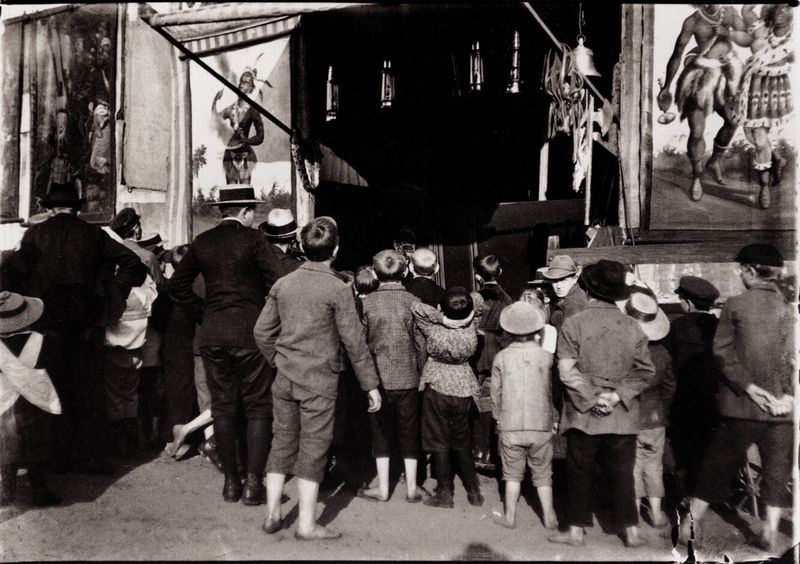
Titel: Rummel, in Erwartung des Monsters
Künstler: Heinrich Zille
Schlagwörter: weiß, menschen, grau, hut, hüte, männer, rücken, schwarz, fest, masse, alt, hose, jacke, federn, bild, schauen, vorhang, personen, bühne, theater, kinder, rückenansicht, zuschauer, jungen, afrika, vorführung, wagen, strohhut, nackte, foto, fotografie, barfuss, schwarze, schwarz-weiss, auflauf, zirkus, jahrmarkt, puppen, variete, ausstellung, glocke, sklave, schau, beil, fotographie, spektakel, show, sklaven, markise, rummel, kirmes, schausteller, volksfest, indianer, ureinwohner, vorkriegszeit, knickerbocker, attraktion, völkerschau, schaubude, freaks, 1900, frühe fotgrafie, fremde kulturen, exot, nenschen, rumel, apartheit, karl mai